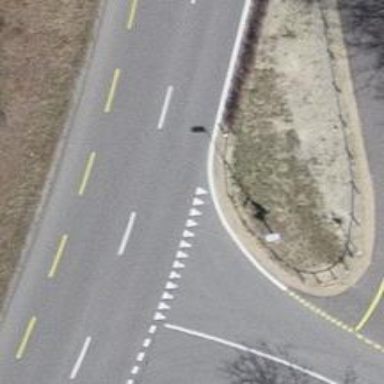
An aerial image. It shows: Crossing on cycleway.